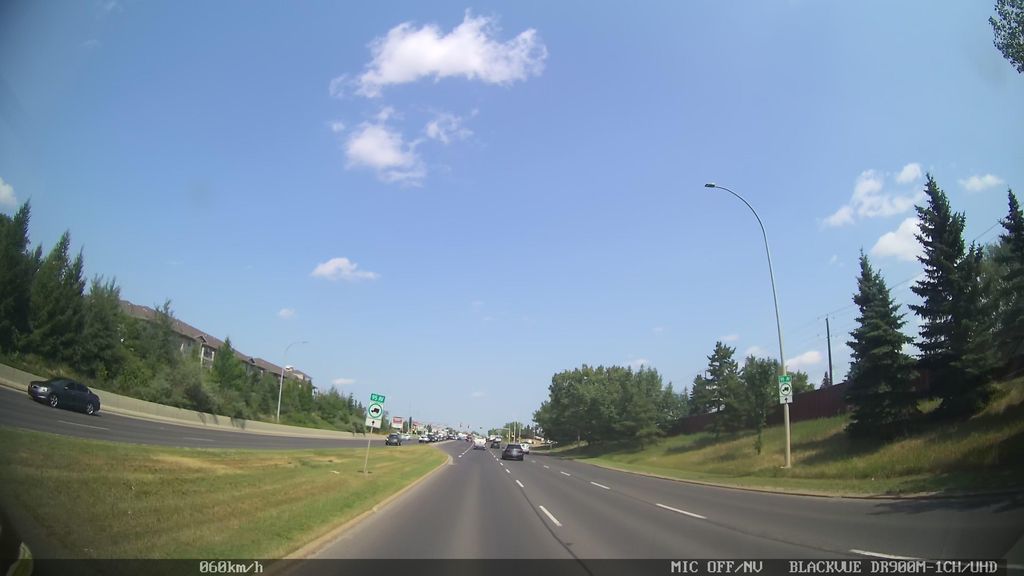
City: edmonton